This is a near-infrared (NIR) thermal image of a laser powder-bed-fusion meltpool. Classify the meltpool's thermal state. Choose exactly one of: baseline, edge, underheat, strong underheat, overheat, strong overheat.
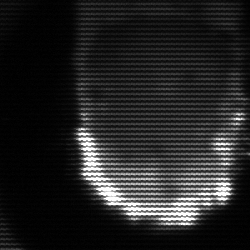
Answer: baseline